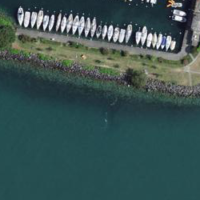
EUNIS habitat code: 14
Species observed at this site:
Trifolium pratense
Erodium cicutarium
Sporobolus indicus